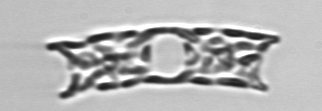
Label: Eucampia